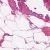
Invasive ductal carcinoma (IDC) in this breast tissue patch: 0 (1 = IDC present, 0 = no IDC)